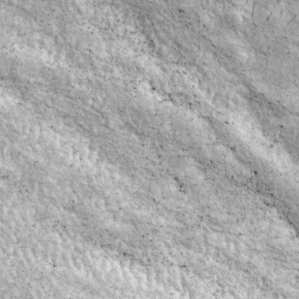
Label: non_frost